Field crop: tomato
Growth stage: 1
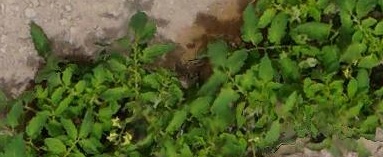
Species: tomato